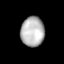
Tissue: lung
Cell type: Endothelial cells
Senescence score: 0.572
Nuclear area (px): 688
Mean DAPI intensity: 181.397